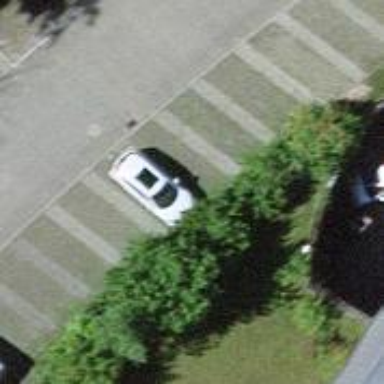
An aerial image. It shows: Street side parking area.